Aerial crown-view tile of a tropical tree (Barro Colorado Island, Panama), acquired 20250715:
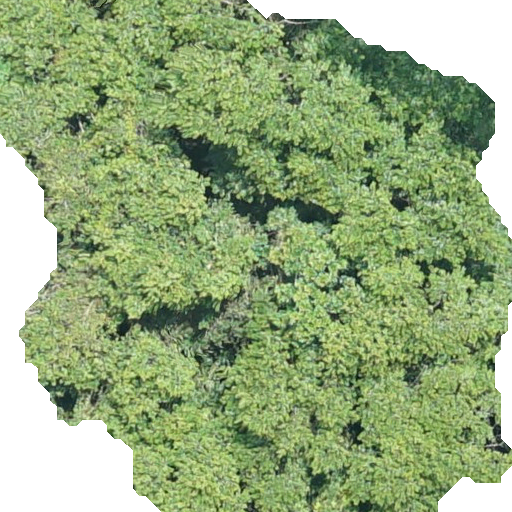
Species: Guazuma ulmifolia
GBIF accepted scientific name: Guazuma ulmifolia
Crown area: 372.027 m²